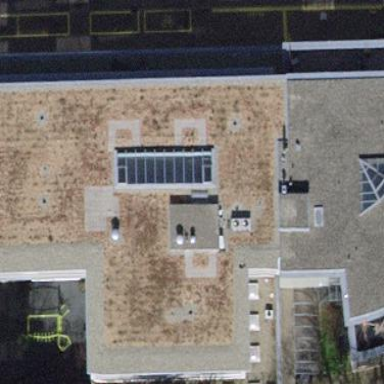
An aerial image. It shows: Flat-roofed office building.